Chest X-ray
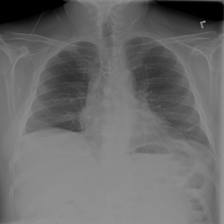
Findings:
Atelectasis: positive
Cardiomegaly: negative
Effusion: negative
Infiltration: negative
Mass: negative
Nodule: negative
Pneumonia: negative
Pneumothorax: negative
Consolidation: negative
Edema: negative
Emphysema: negative
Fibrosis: negative
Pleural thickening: negative
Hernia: negative